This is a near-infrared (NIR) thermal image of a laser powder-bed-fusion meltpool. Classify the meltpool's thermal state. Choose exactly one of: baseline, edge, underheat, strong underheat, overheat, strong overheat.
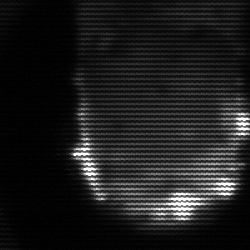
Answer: baseline